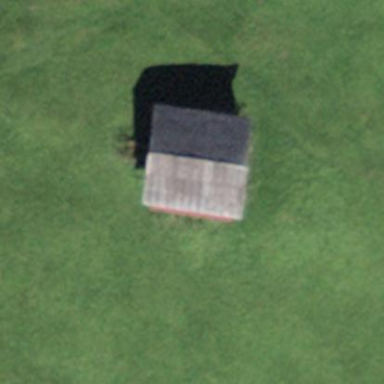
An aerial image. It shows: Rural barn.